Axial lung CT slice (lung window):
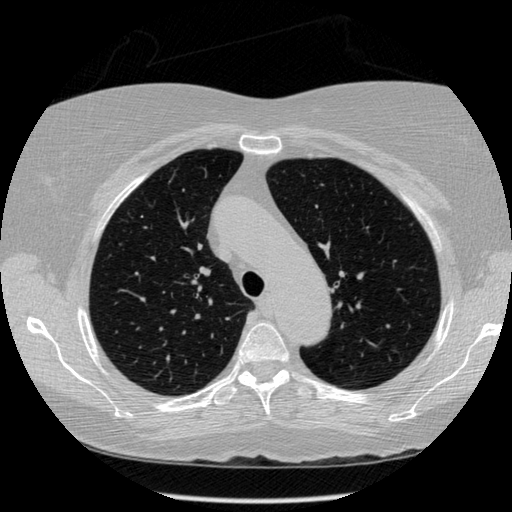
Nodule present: no